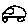
Label: car